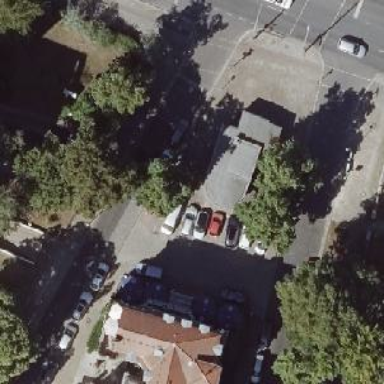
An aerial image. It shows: Café.